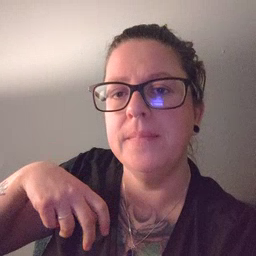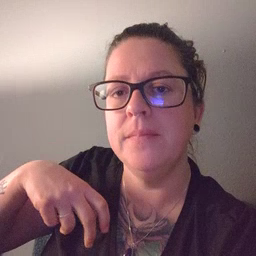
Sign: jump